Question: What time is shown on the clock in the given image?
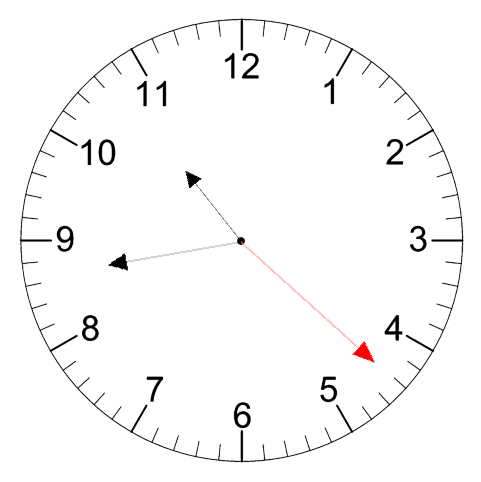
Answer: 10:43:22